A 2-D grayscale encoding of one vibration snapshot from a rotor kit is shown. Based on the visible evidence, which rotor condition applies: normal, misalignment, unbalance, looseness?
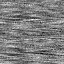
Answer: unbalance